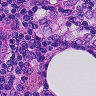
Metastatic tissue present: yes